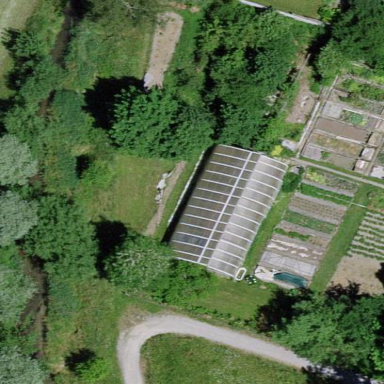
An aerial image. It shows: Greenhouse.